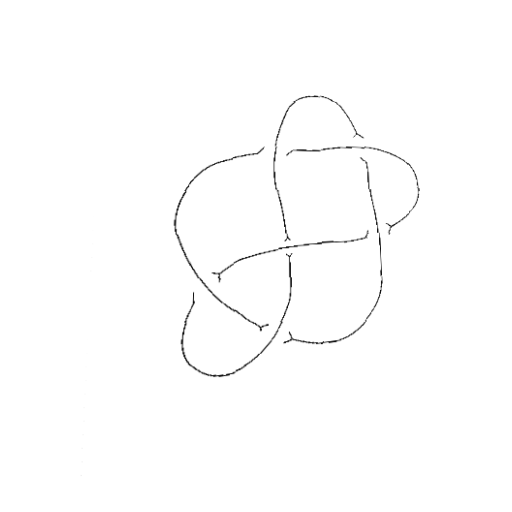
Crossing number: 6